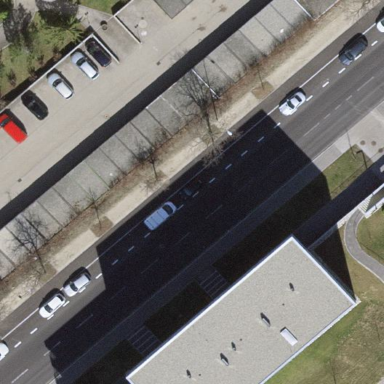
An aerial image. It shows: Parking available on the street side with parallel orientation.